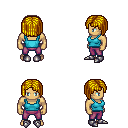
a pixel art fantasy rpg character, male body template, human, tanned skin, teal pirate shirt, magenta pants, blonde pageboy hairstyle, metal boots, four views (front, back, left, right), 2x2 character sprite sheet, small pixel art, hard edges, no anti-aliasing